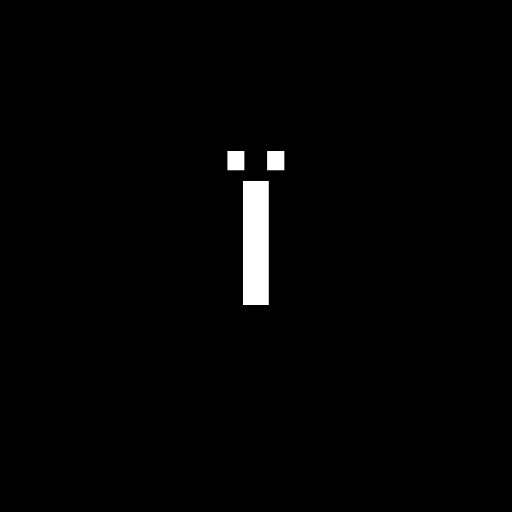
Character: Ï
Unicode: U+00CF (LATIN CAPITAL LETTER I WITH DIAERESIS)